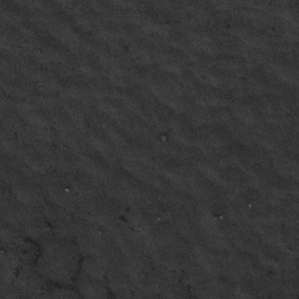
Label: frost